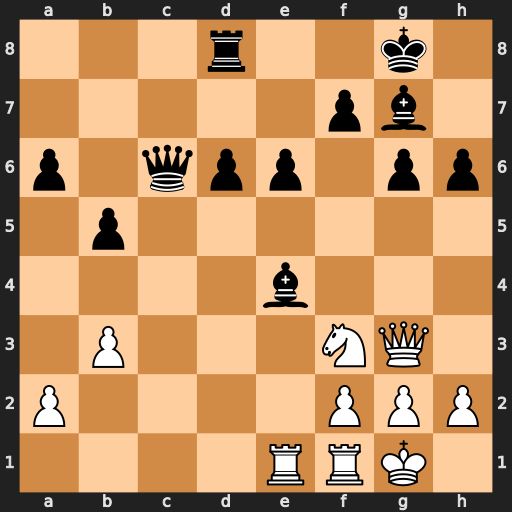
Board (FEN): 3r2k1/5pb1/p1qpp1pp/1p6/4b3/1P3NQ1/P4PPP/4RRK1
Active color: w
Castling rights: -
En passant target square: -
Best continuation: Qh4 Rc8 Qxe4 Qxe4 Rxe4